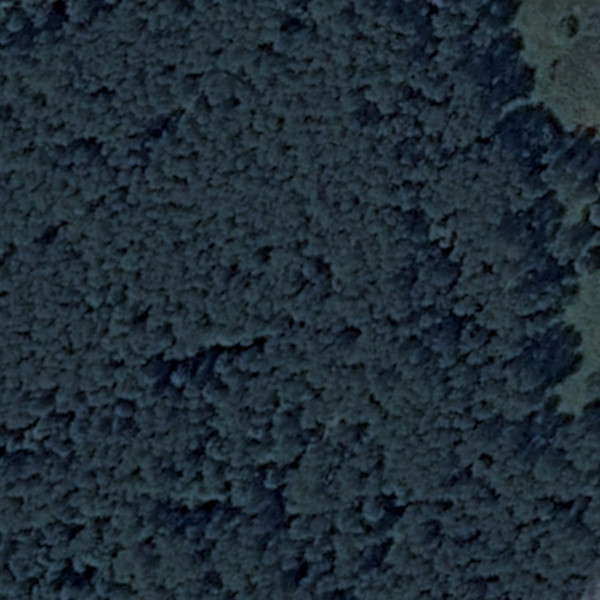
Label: Forest